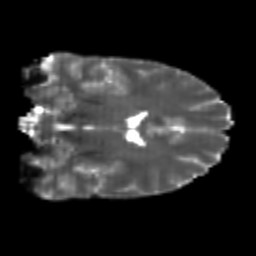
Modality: T2w
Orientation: coronal
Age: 26
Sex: male
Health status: healthy
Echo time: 0.074 s